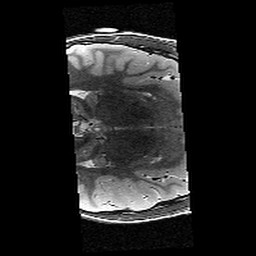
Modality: T2w
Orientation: axial
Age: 13
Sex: male
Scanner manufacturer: siemens
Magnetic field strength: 3 T
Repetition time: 9.23 s
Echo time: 0.067 s